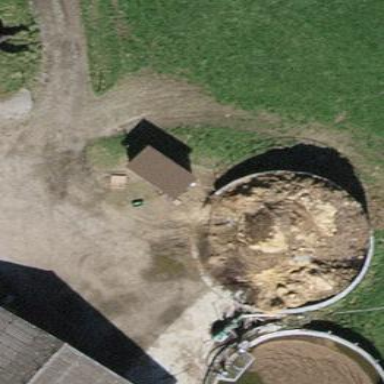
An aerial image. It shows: Silo.